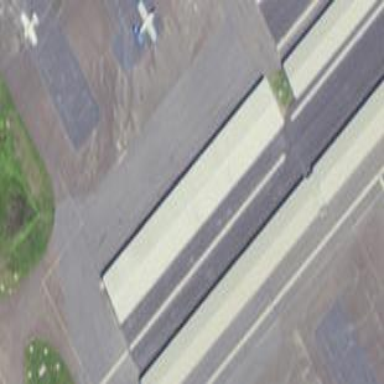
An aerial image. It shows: Hangar located at airport.